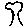
Label: tree